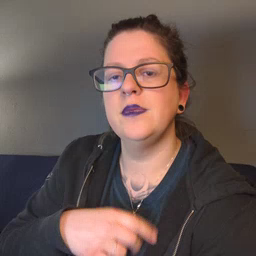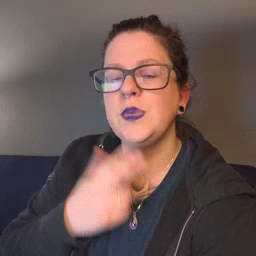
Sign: cute